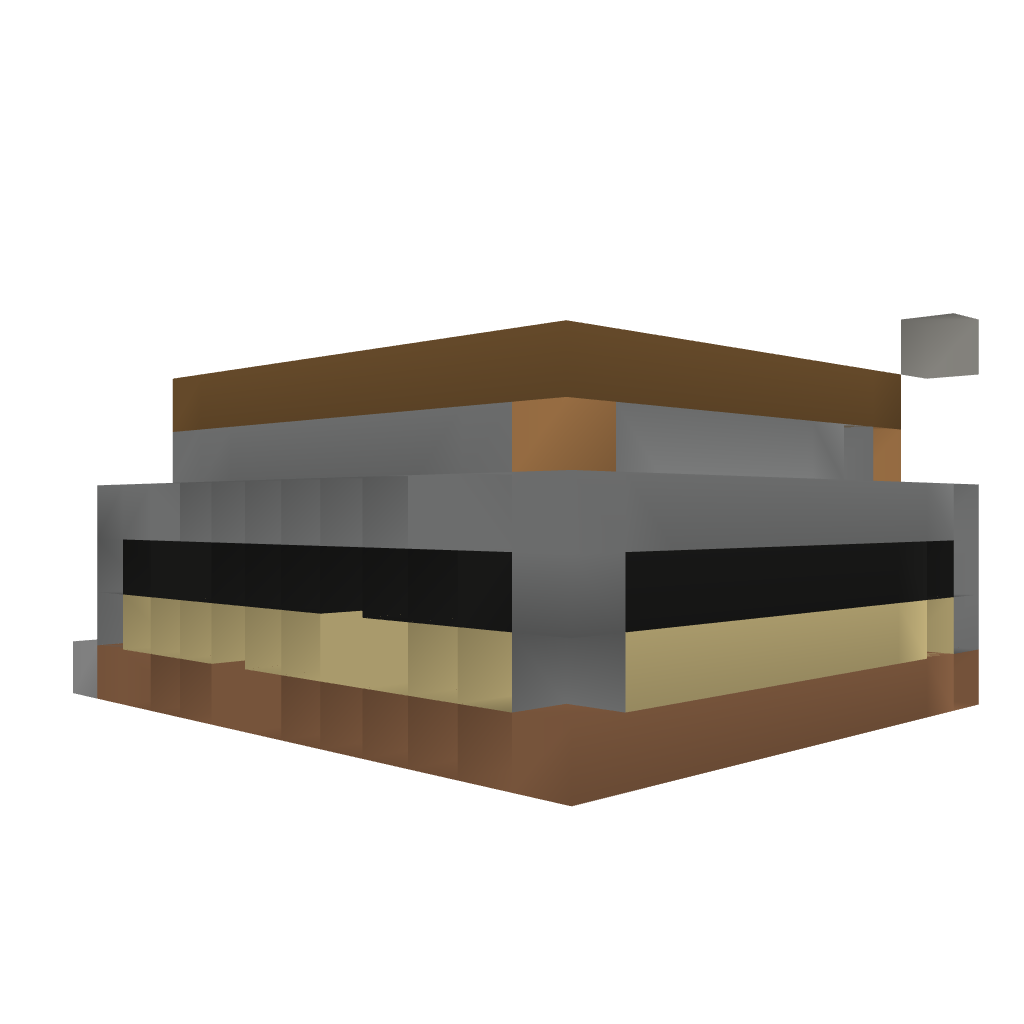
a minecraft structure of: w4rl0's Basic House